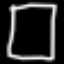
Label: square